Field crop: tomato
Growth stage: 1
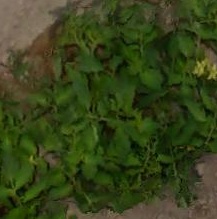
Species: tomato